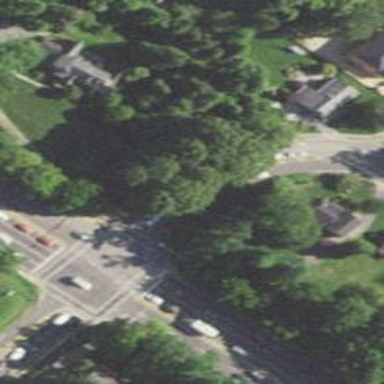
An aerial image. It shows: Marked crossing on footway.